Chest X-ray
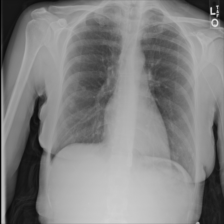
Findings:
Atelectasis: negative
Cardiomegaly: negative
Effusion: negative
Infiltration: negative
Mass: negative
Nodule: positive
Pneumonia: negative
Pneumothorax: negative
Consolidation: negative
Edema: negative
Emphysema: negative
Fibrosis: negative
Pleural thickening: negative
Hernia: negative